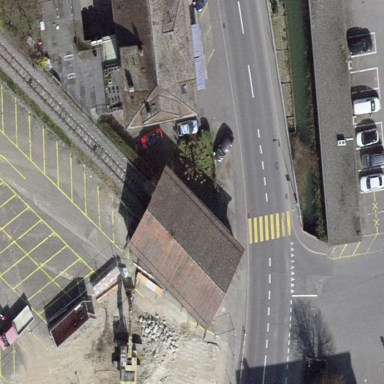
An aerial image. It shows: Building serving as funicular station. This station is also railway station with public transport access.